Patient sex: F
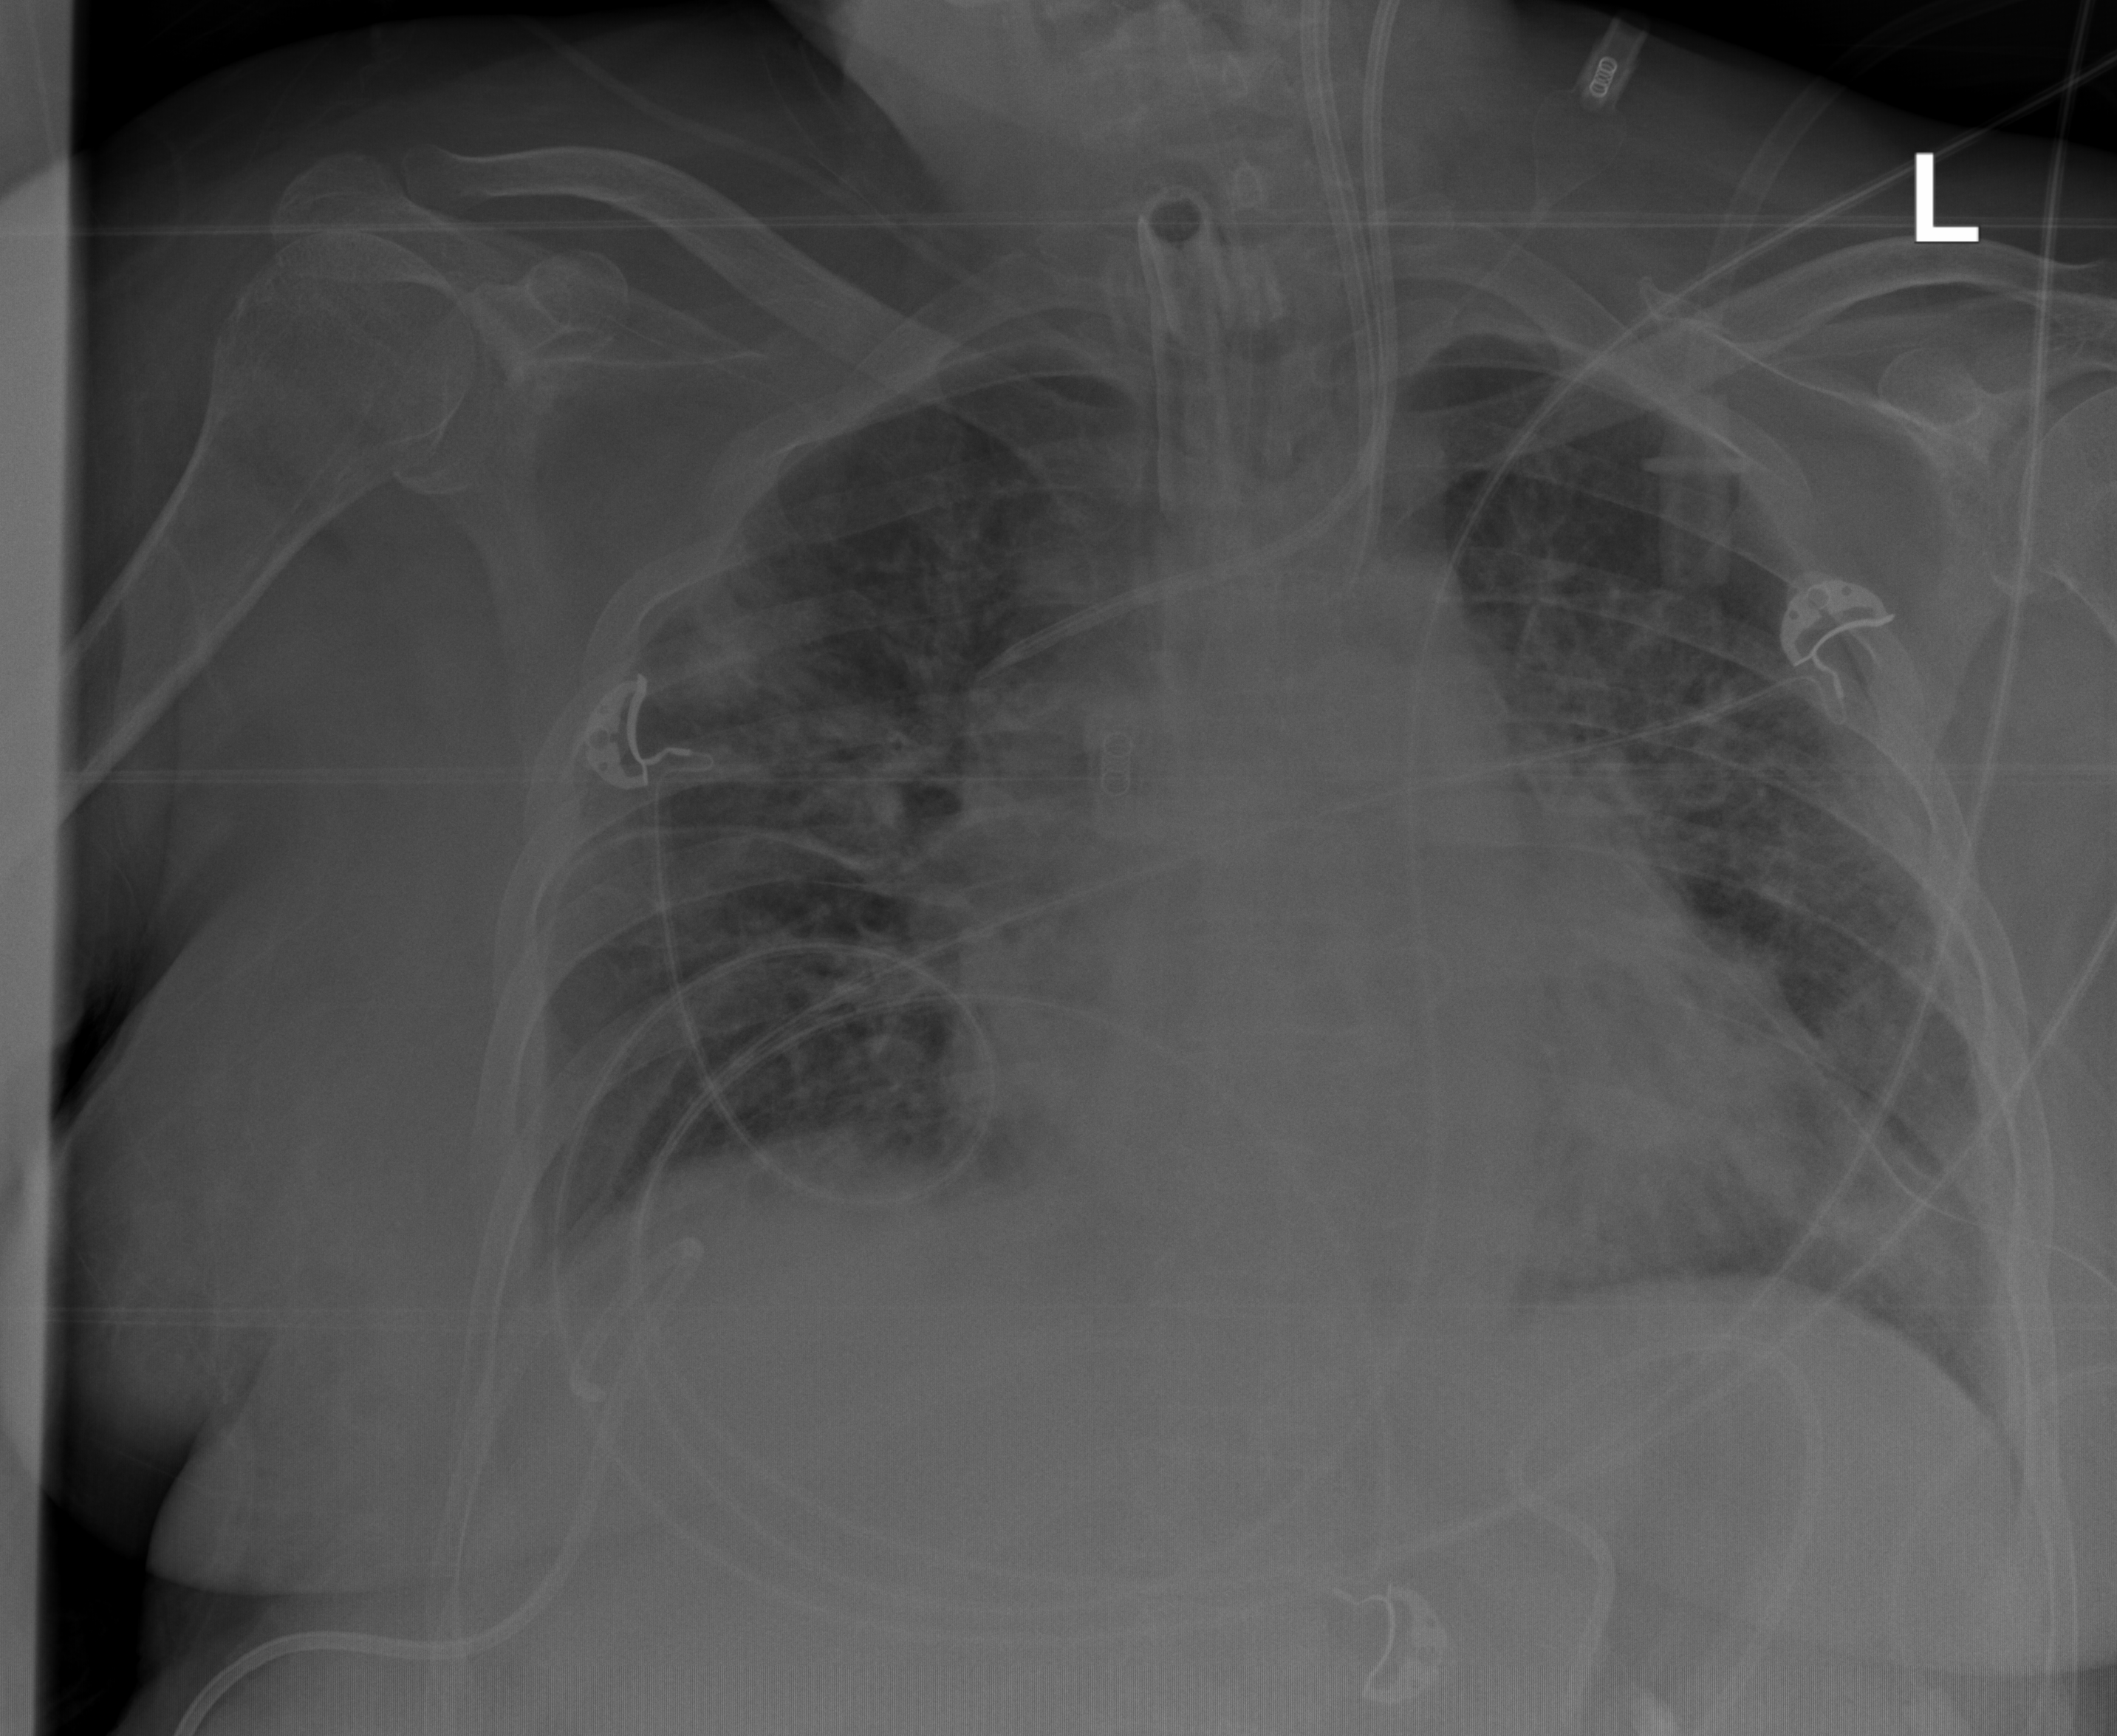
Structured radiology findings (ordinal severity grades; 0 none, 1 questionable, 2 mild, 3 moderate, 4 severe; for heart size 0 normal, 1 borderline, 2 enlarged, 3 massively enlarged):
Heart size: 2
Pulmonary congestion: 3
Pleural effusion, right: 2
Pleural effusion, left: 0
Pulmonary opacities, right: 3
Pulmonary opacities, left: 2
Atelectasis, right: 2
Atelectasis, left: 2